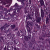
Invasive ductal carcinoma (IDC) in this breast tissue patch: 1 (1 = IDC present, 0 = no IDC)